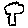
Label: tree